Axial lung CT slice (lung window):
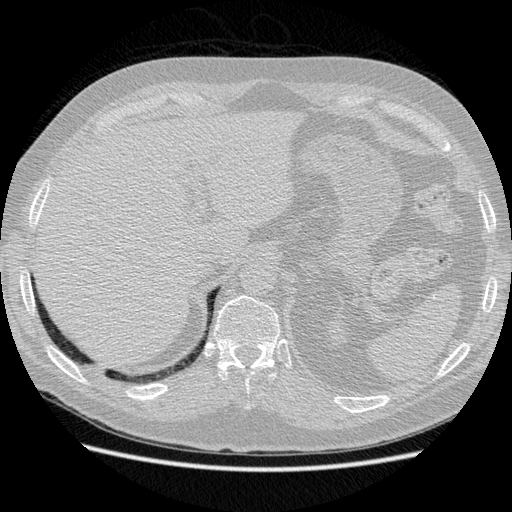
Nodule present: no